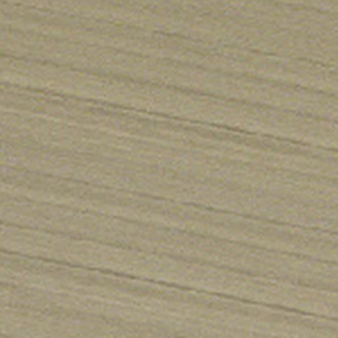
Label: other